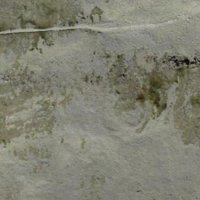
EUNIS habitat code: 31
Species observed at this site:
Zygaena exulans